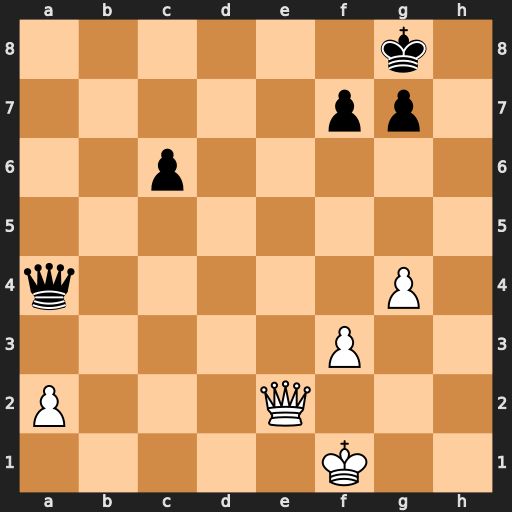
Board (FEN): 6k1/5pp1/2p5/8/q5P1/5P2/P3Q3/5K2
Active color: w
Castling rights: -
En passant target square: -
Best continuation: Qe8+ Kh7 Qe4+ Qxe4 fxe4